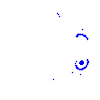
Particle: kaon